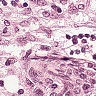
Metastatic tissue present: no